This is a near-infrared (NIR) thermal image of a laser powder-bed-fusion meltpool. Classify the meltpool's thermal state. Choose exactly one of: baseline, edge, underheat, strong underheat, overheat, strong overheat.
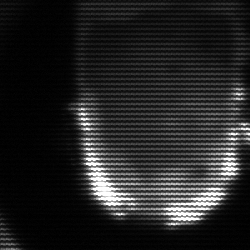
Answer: baseline